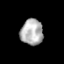
Tissue: prostate
Cell type: Epithelial cells
Senescence score: 0.3172
Nuclear area (px): 571
Mean DAPI intensity: 177.214